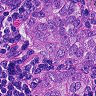
Metastatic tissue present: yes